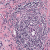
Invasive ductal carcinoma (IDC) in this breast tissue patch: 0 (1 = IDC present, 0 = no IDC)